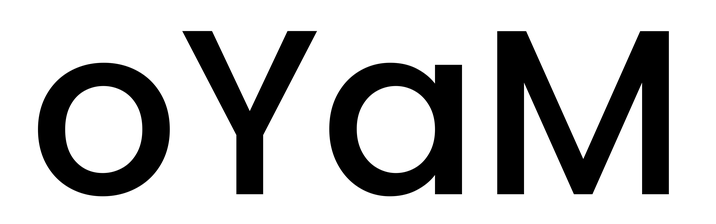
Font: Poppins-Medium